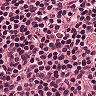
Metastatic tissue present: no